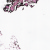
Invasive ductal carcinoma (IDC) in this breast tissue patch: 0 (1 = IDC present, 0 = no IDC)